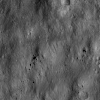
Atmospheric dust classification: not_dusty